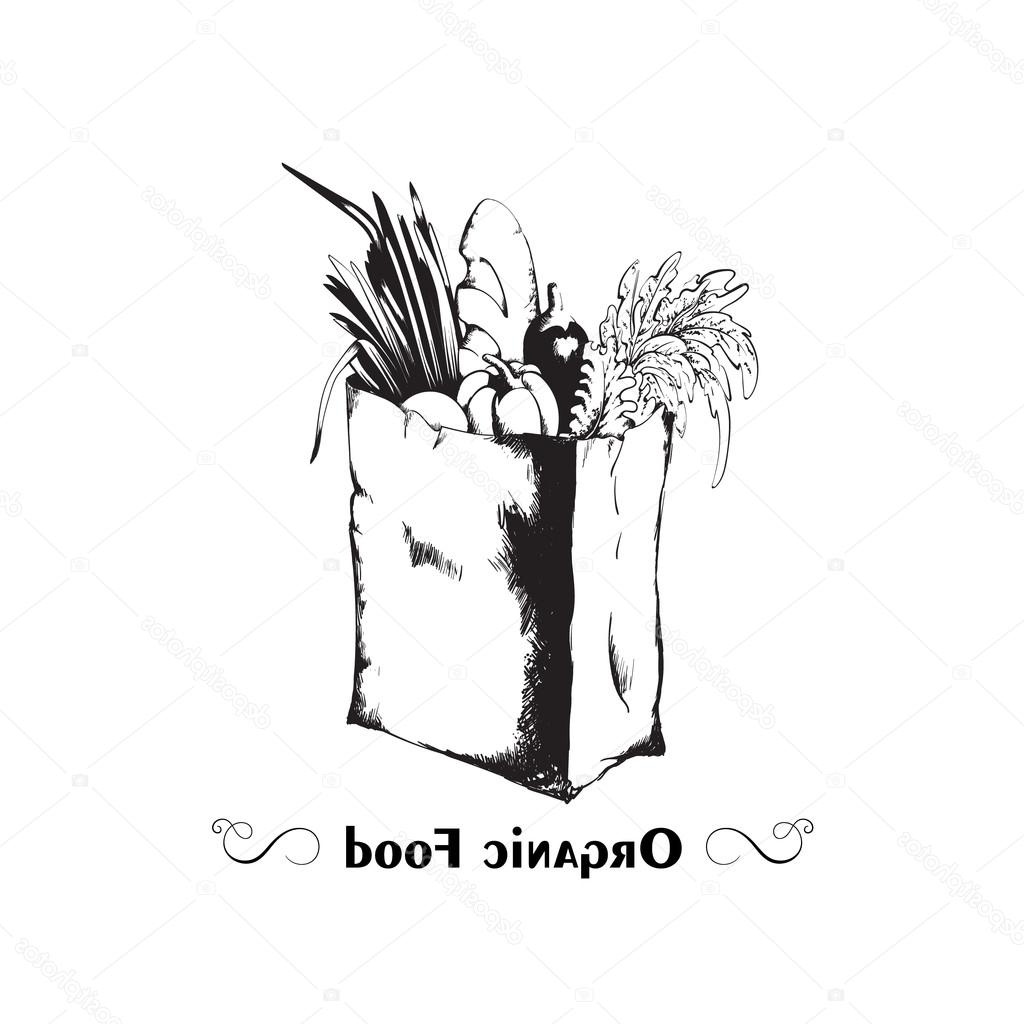
Label: packet